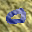
Label: 0